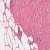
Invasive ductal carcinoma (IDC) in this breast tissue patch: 0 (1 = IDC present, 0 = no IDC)